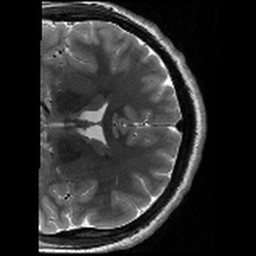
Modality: T2w
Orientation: coronal
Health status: healthy
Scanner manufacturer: siemens
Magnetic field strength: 3 T
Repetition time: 8.02 s
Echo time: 0.08 s